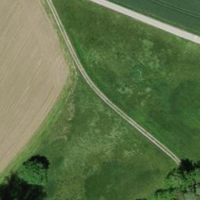
EUNIS habitat code: 52
Species observed at this site:
Euphorbia cyparissias